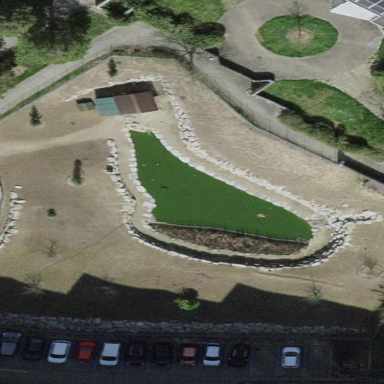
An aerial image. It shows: Pond with natural water.